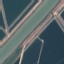
Land use / land cover class: River